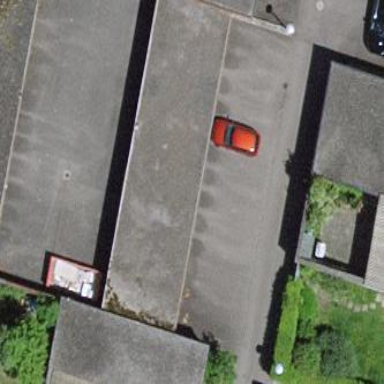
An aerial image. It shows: Group of garages.